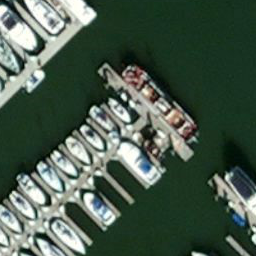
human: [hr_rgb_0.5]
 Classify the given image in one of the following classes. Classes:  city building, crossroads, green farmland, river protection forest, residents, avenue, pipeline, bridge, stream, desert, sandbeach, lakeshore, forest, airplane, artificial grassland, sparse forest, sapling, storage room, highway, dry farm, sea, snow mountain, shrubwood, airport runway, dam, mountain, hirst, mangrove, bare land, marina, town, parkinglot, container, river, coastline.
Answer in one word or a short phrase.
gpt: marina